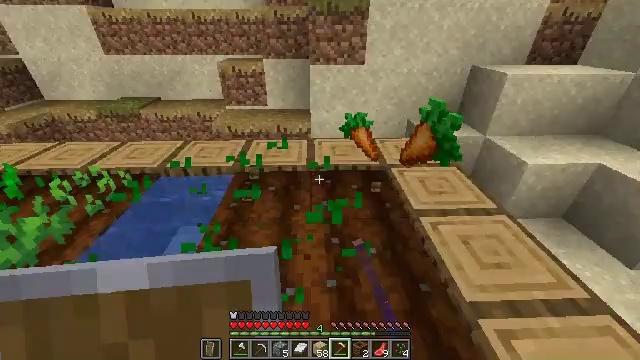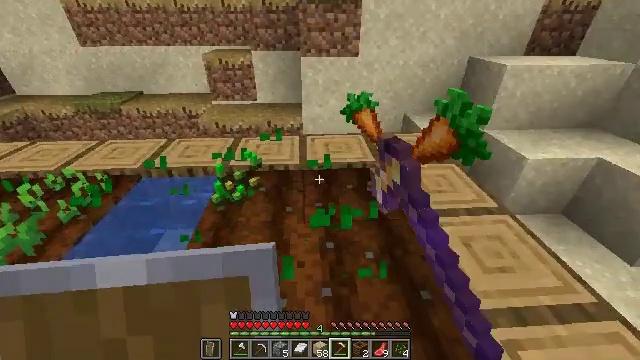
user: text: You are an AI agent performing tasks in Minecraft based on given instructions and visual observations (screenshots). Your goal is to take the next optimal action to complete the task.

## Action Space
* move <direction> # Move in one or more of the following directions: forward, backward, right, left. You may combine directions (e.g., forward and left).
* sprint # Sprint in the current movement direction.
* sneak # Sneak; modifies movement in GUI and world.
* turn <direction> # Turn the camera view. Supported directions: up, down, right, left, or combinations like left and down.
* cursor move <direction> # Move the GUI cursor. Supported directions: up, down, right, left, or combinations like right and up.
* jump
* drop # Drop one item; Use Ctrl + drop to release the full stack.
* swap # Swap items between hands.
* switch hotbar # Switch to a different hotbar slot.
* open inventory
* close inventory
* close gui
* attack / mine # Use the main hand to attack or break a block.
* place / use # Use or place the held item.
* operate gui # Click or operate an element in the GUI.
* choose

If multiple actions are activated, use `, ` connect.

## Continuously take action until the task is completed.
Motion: motion action
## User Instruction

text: Harvest carrots from the farmland.
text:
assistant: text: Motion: move forward, turn right and down, attack / mine
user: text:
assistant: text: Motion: attack / mine